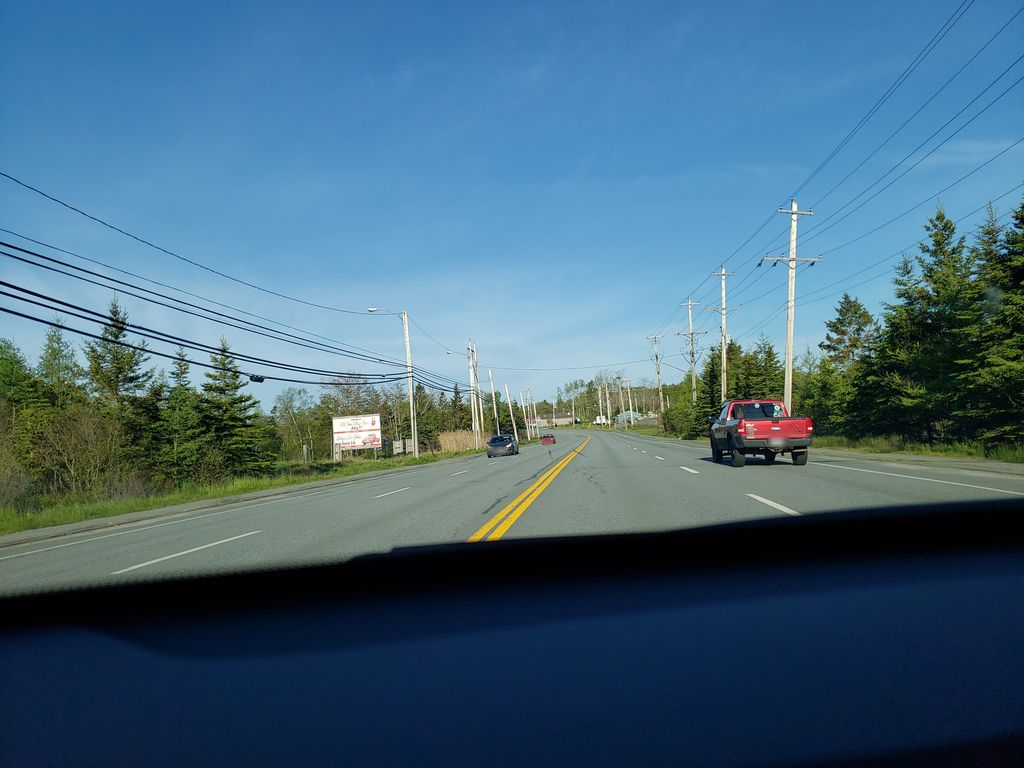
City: halifax